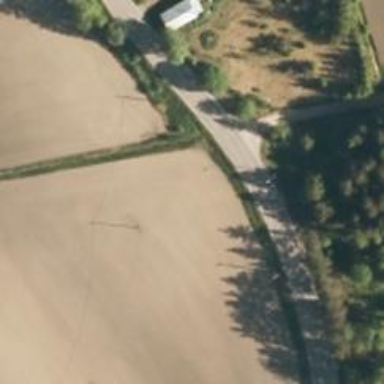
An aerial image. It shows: Tertiary road.